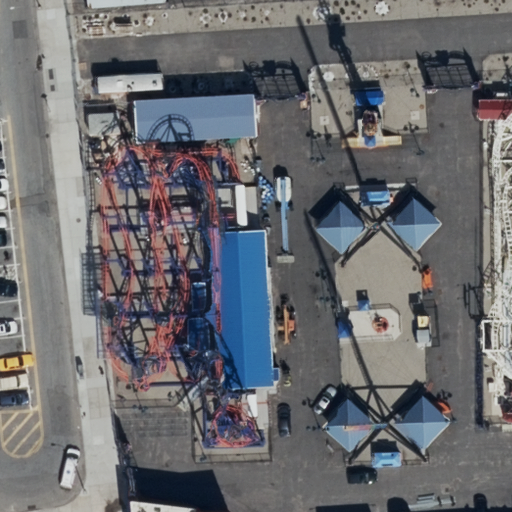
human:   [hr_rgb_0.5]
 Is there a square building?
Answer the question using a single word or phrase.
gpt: no

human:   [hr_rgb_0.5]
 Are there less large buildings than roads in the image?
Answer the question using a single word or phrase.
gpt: yes

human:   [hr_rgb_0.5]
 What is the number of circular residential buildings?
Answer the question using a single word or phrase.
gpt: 0

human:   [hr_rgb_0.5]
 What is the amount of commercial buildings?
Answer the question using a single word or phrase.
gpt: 0

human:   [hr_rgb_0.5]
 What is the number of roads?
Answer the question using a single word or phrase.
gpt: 3

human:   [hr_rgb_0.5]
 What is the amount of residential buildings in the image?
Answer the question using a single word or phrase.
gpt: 5

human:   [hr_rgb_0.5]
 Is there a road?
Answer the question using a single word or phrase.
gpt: yes

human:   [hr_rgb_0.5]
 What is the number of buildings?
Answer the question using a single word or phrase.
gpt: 5

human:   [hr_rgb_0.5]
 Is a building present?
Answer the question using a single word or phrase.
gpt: yes

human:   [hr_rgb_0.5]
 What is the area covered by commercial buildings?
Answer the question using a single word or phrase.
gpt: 0m2

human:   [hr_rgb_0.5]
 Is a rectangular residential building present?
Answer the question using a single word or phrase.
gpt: yes

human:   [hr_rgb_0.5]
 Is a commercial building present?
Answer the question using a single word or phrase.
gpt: no

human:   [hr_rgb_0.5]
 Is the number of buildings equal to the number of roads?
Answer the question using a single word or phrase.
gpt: no

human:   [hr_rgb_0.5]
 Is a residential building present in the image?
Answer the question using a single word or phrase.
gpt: yes

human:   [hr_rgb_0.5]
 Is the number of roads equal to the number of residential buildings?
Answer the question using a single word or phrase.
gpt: no

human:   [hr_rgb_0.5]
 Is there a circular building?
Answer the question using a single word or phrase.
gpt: no

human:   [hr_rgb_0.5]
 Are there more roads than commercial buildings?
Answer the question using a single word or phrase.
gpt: yes

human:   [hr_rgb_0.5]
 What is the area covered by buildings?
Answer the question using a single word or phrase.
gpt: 296m2

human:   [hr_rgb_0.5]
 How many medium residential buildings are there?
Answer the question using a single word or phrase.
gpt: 0

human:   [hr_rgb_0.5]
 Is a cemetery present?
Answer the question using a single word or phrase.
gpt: no

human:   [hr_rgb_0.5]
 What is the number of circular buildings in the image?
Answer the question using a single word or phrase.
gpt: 0

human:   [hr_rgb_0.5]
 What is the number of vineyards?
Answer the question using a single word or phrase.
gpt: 0

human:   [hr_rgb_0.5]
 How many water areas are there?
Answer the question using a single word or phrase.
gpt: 0

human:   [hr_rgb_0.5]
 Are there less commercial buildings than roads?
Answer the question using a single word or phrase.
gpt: yes

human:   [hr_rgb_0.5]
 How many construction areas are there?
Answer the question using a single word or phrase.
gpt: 0

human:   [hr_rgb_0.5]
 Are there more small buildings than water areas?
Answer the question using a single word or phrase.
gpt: yes

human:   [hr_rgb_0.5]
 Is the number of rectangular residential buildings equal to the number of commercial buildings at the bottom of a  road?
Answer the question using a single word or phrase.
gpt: no

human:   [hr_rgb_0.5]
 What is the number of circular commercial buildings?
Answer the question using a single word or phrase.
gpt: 0

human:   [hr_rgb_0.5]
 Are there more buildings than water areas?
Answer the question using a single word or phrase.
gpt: yes

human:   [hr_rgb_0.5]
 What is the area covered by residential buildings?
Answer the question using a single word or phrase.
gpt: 296m2

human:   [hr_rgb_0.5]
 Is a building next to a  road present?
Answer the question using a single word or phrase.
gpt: yes

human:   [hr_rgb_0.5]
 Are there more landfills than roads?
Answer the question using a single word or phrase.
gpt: no

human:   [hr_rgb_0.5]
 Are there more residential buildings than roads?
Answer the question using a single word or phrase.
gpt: yes

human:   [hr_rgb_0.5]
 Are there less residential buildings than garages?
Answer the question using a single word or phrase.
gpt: no

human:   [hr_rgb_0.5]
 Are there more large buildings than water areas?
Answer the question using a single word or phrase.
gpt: no

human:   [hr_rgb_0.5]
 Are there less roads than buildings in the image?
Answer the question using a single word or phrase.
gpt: yes

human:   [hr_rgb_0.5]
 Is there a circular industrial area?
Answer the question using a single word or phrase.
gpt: no

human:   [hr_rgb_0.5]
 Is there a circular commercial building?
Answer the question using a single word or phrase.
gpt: no

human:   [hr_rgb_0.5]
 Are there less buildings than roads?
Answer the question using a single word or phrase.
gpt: no

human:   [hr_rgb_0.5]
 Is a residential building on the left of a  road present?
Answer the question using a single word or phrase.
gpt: yes

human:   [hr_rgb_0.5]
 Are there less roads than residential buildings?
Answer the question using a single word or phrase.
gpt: yes

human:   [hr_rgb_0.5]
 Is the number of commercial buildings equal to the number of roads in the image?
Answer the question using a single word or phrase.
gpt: no

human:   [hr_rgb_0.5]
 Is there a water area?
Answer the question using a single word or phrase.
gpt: no

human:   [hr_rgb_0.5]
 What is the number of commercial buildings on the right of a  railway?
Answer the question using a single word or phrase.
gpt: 0

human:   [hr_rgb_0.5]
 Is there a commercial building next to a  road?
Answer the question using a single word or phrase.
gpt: no

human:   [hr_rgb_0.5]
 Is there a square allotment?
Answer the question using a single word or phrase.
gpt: no

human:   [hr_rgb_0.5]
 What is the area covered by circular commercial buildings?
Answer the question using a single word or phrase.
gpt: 0m2

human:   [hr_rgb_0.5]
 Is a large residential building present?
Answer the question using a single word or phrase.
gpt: no

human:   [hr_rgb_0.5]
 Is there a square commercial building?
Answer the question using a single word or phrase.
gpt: no

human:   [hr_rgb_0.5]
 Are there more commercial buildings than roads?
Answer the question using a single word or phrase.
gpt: no

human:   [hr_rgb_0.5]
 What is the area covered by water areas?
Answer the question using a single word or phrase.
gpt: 0m2

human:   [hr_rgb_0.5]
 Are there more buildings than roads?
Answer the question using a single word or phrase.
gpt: yes

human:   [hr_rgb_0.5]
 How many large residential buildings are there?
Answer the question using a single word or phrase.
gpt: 0

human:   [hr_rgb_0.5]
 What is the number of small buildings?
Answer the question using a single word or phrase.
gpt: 5

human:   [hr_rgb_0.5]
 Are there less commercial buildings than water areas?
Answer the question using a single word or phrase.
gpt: no

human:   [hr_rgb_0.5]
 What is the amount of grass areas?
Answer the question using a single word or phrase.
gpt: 0

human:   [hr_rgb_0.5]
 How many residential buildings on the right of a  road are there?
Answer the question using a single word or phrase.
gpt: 5

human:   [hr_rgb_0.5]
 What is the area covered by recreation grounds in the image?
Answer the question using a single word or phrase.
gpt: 0m2

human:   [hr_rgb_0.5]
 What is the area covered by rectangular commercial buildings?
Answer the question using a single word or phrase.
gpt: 0m2

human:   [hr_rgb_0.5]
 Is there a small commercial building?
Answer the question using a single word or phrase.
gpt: no

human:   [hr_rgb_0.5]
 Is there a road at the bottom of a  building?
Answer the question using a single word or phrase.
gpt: yes

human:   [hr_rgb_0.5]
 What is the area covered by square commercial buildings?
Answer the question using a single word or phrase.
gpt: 0m2

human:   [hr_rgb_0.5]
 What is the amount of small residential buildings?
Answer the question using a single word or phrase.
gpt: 5

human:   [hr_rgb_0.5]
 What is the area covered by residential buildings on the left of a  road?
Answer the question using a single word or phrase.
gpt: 31m2